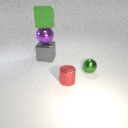
large gray metal cube below large purple metal sphere